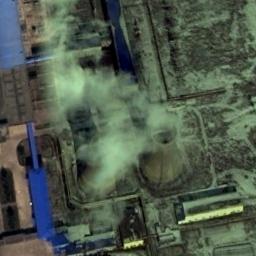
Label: thermal_power_station